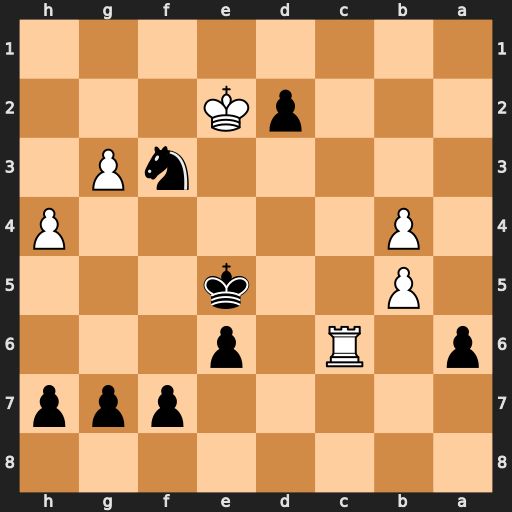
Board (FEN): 8/5ppp/p1R1p3/1P2k3/1P5P/5nP1/3pK3/8
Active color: b
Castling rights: -
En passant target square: -
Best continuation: Nd4+ Kxd2 Nxc6